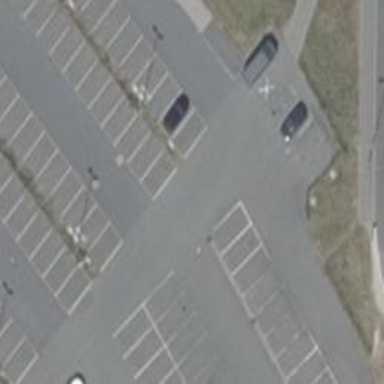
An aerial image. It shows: Asphalt parking aisle road.